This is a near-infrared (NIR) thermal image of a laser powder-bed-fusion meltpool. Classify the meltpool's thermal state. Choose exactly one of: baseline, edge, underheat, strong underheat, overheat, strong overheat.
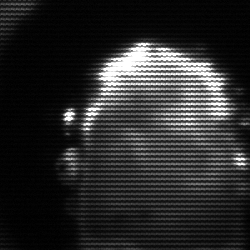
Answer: baseline